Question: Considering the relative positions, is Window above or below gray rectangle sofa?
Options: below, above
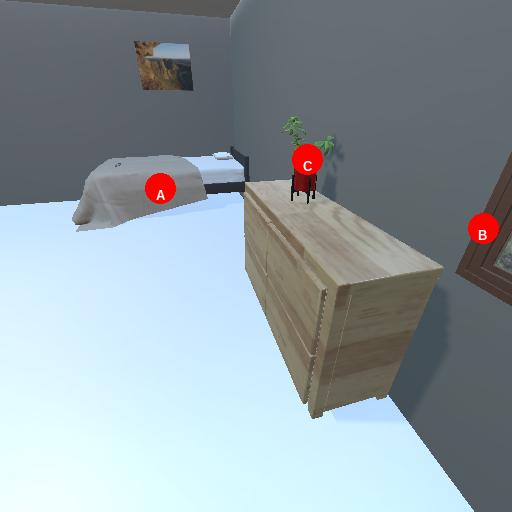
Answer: below